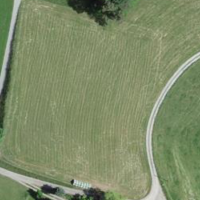
EUNIS habitat code: 24
Species observed at this site:
Neottia ovata